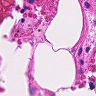
Metastatic tissue present: no